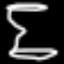
Label: hourglass